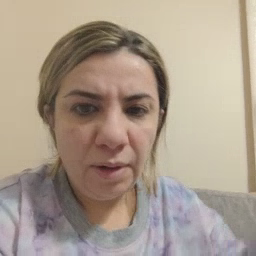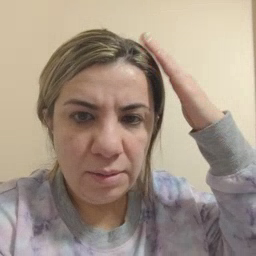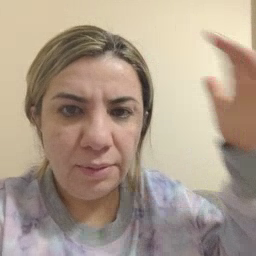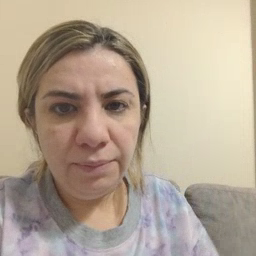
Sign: hat